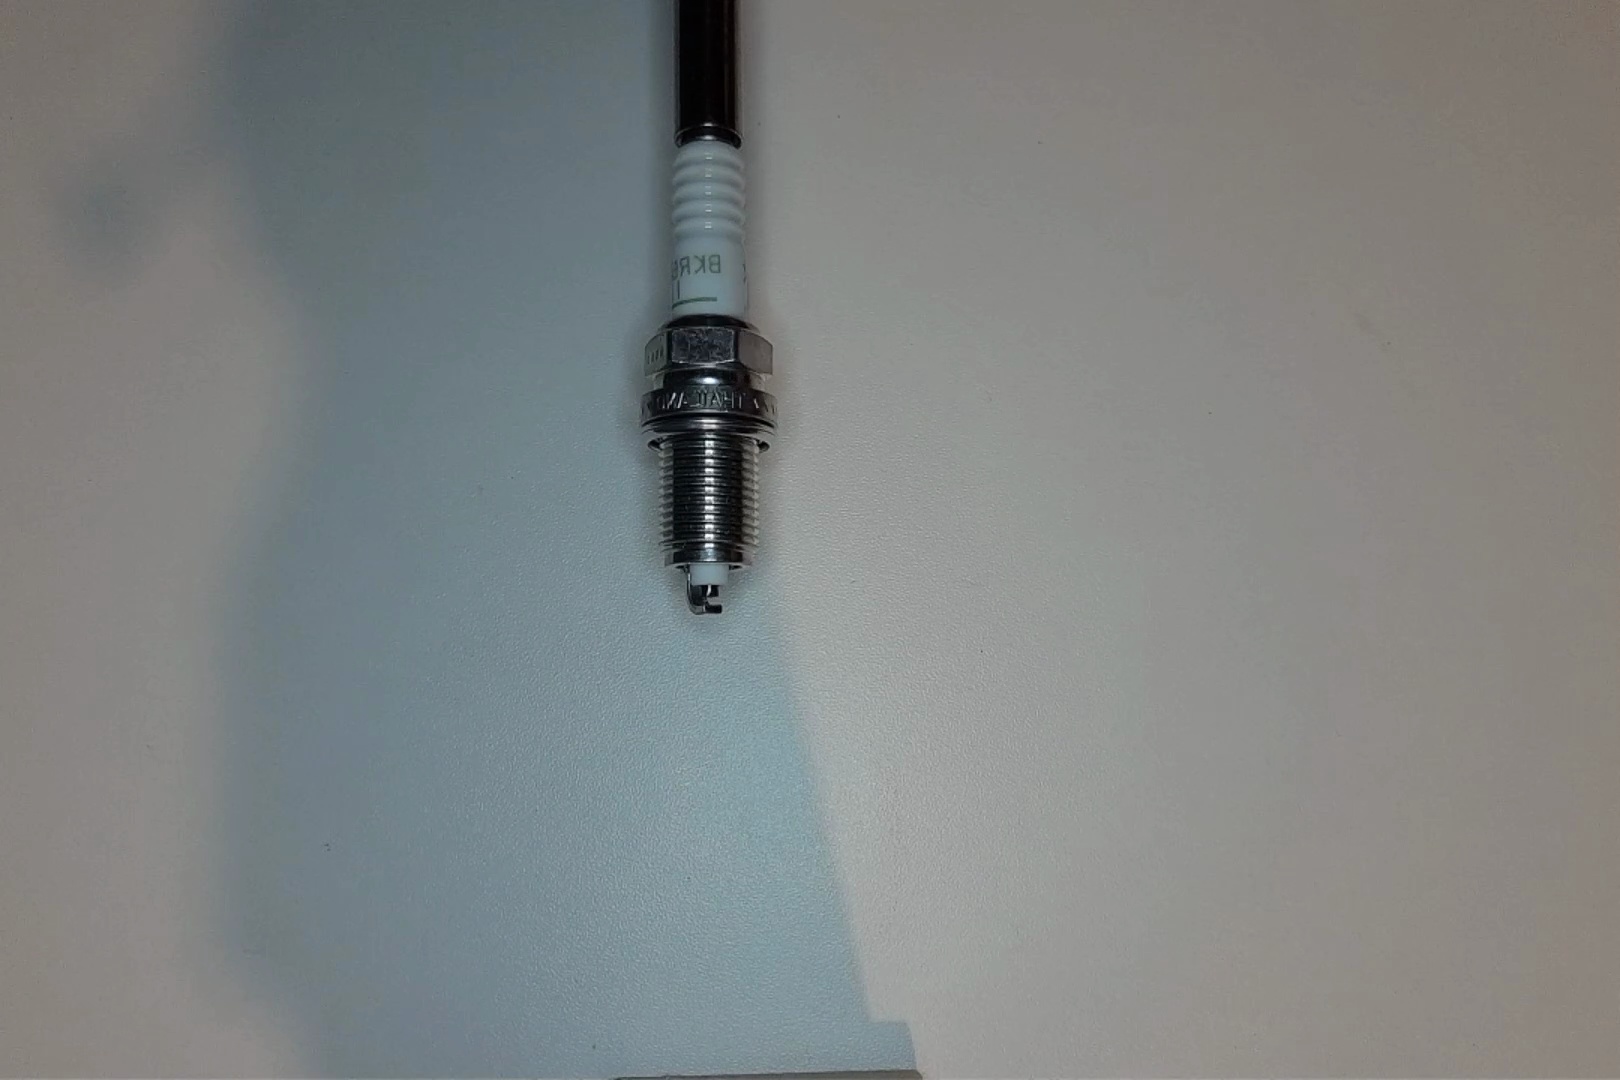
Label: normal